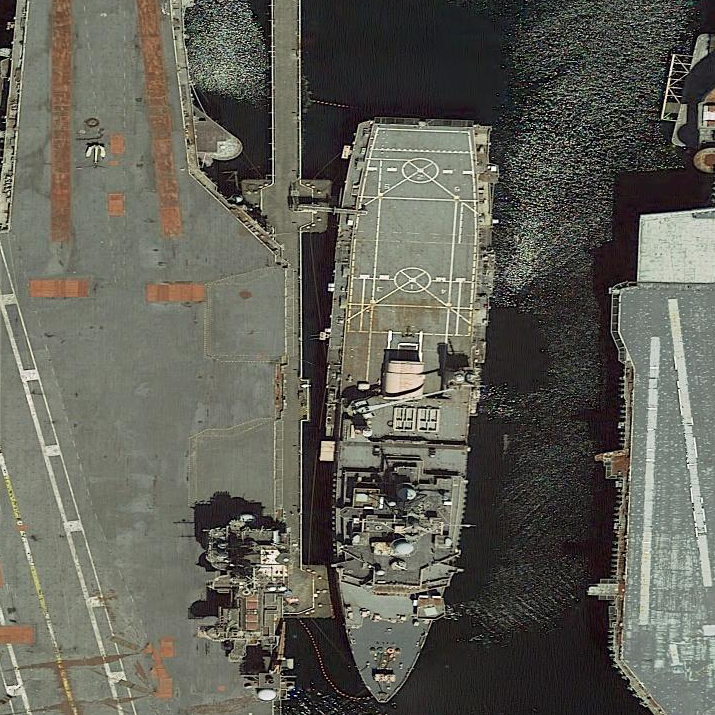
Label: combat